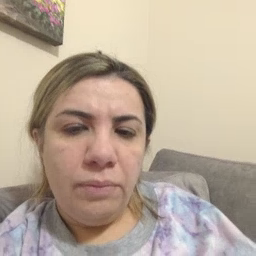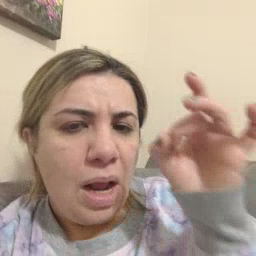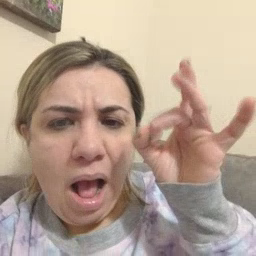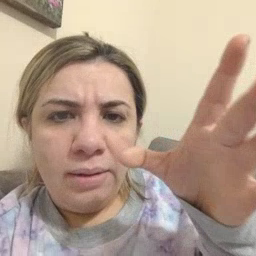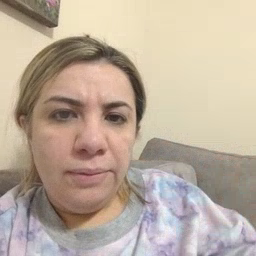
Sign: hate